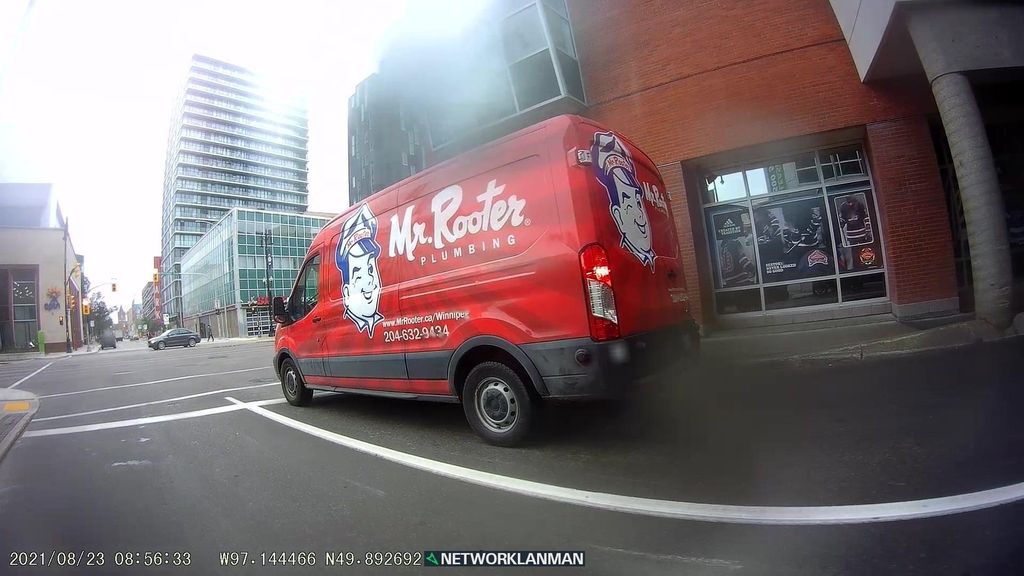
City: winnipeg